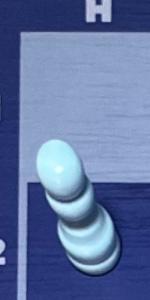
Label: Pawn_White